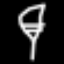
Label: leaf